Field crop: maize
Growth stage: 2
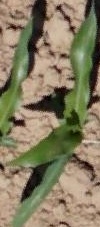
Species: maize